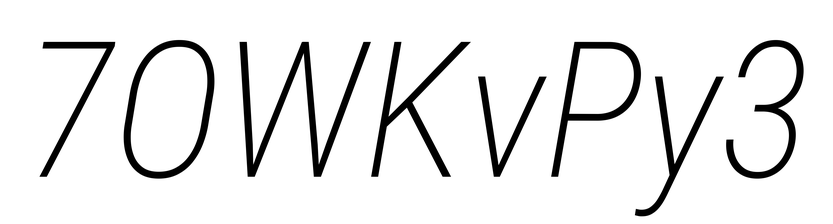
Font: Roboto-Italic_Condensed_ExtraLight_Italic